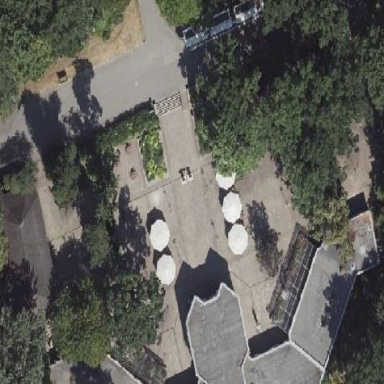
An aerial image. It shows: Outdoor seating area for leisure land.